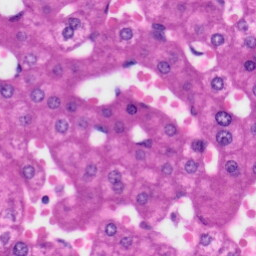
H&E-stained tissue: Liver